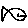
Label: fish